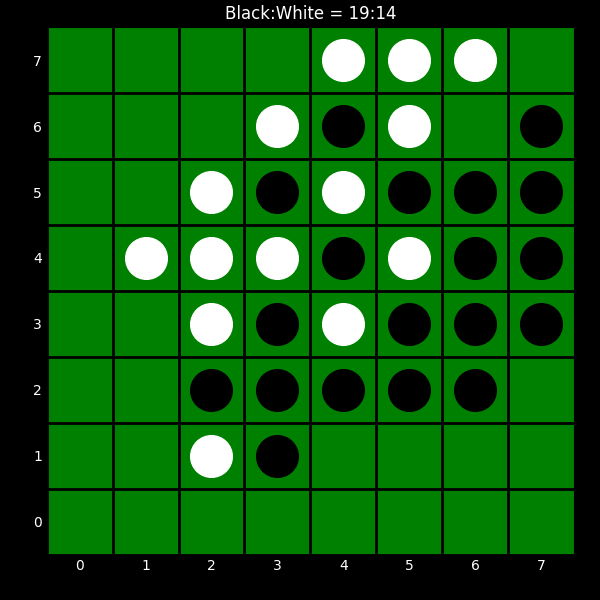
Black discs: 19
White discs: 14